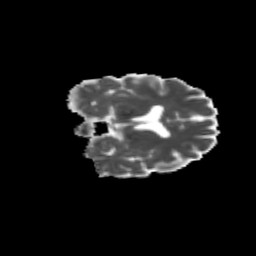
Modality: MD
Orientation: coronal
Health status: ill
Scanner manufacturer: siemens
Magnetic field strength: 3 T
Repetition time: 13.7 s
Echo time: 0.098 s